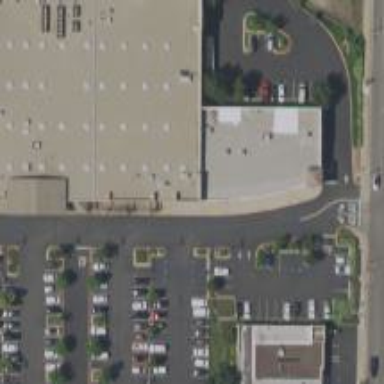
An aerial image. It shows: Commercial building housing supermarket.